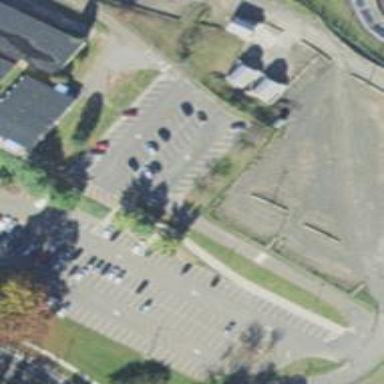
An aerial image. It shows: Parking area with surface.